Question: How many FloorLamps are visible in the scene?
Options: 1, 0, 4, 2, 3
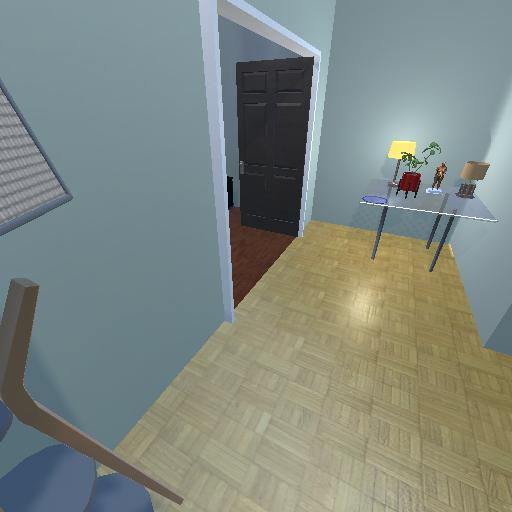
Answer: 1